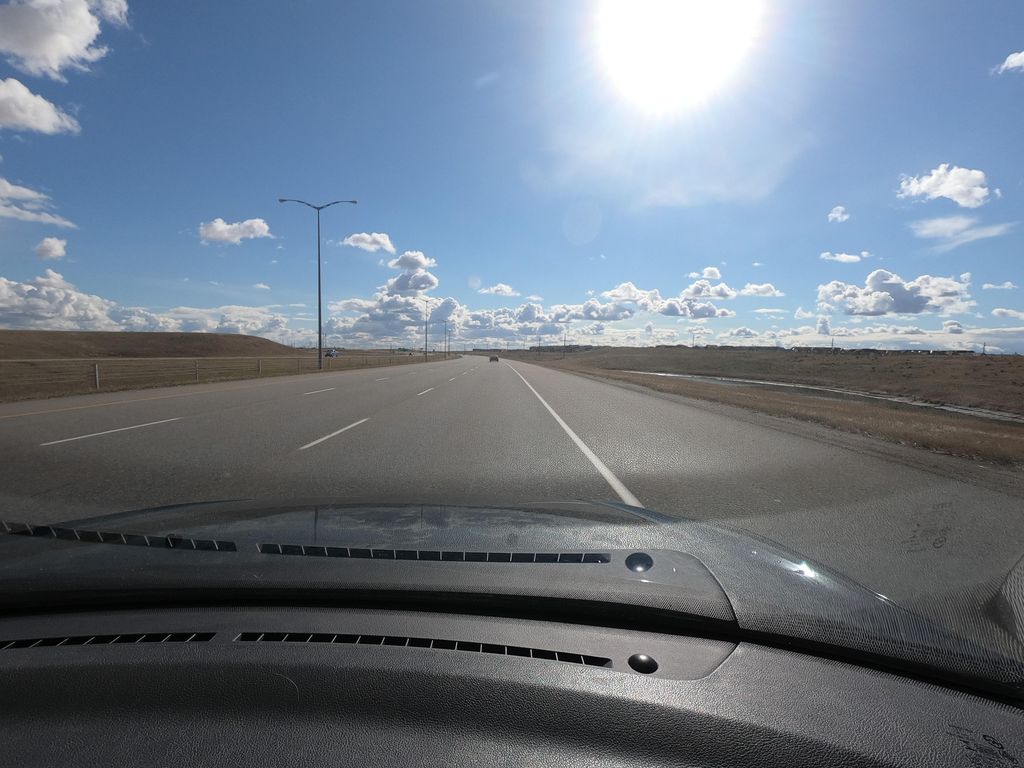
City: calgary